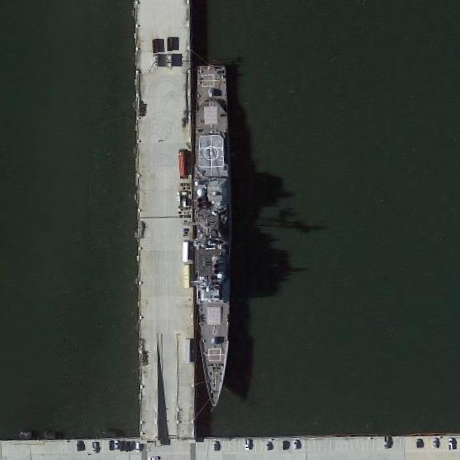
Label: cruiser